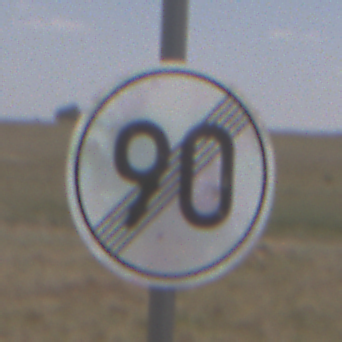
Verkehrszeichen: EndeGeschwindigkeit90
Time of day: Midday
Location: Outdoor (Nature)
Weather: PartlyCloudy
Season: NotSpecified
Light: Natural